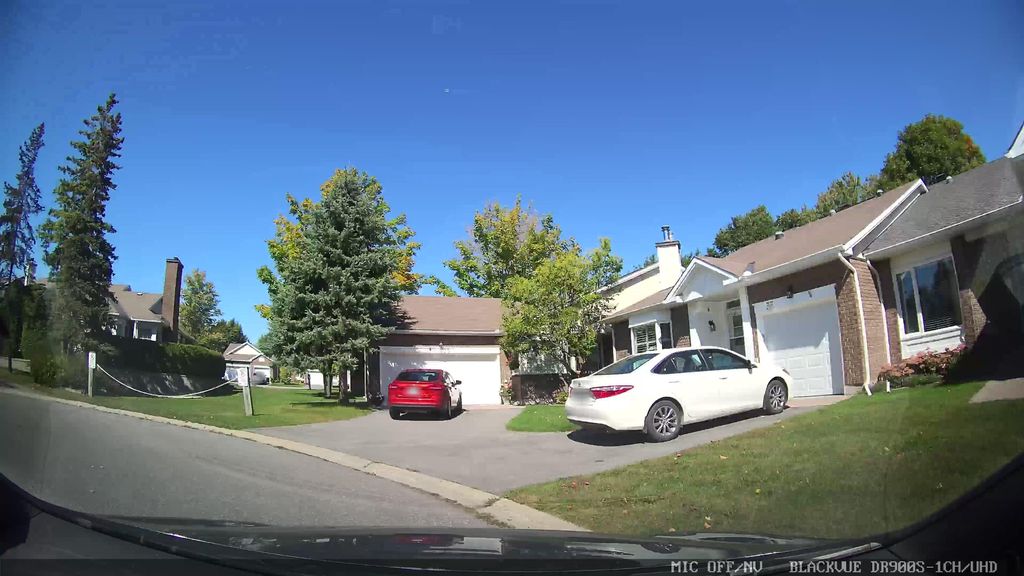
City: ottawa-gatineau